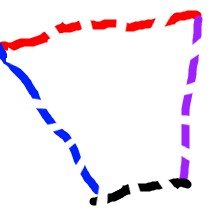
Shape: trapezoid